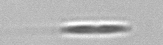
Label: pennate